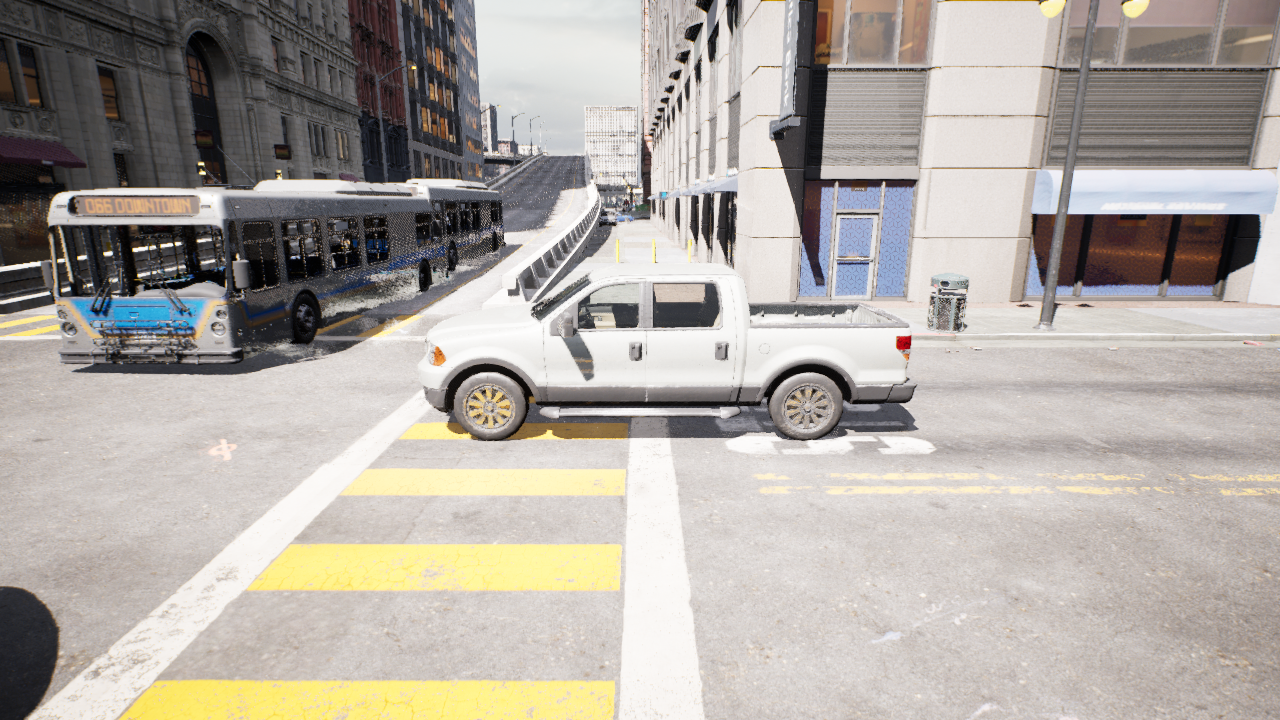
Venue: residential
Lighting: clear day
Vehicle rig: pickup